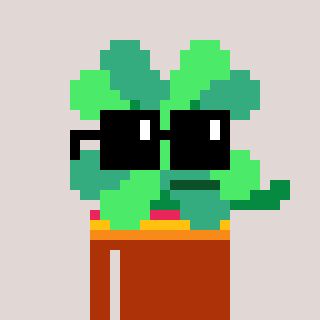
a pixel art character with square black sunglasses, a clover-shaped head and a hotbrown-colored body on a warm background